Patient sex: M
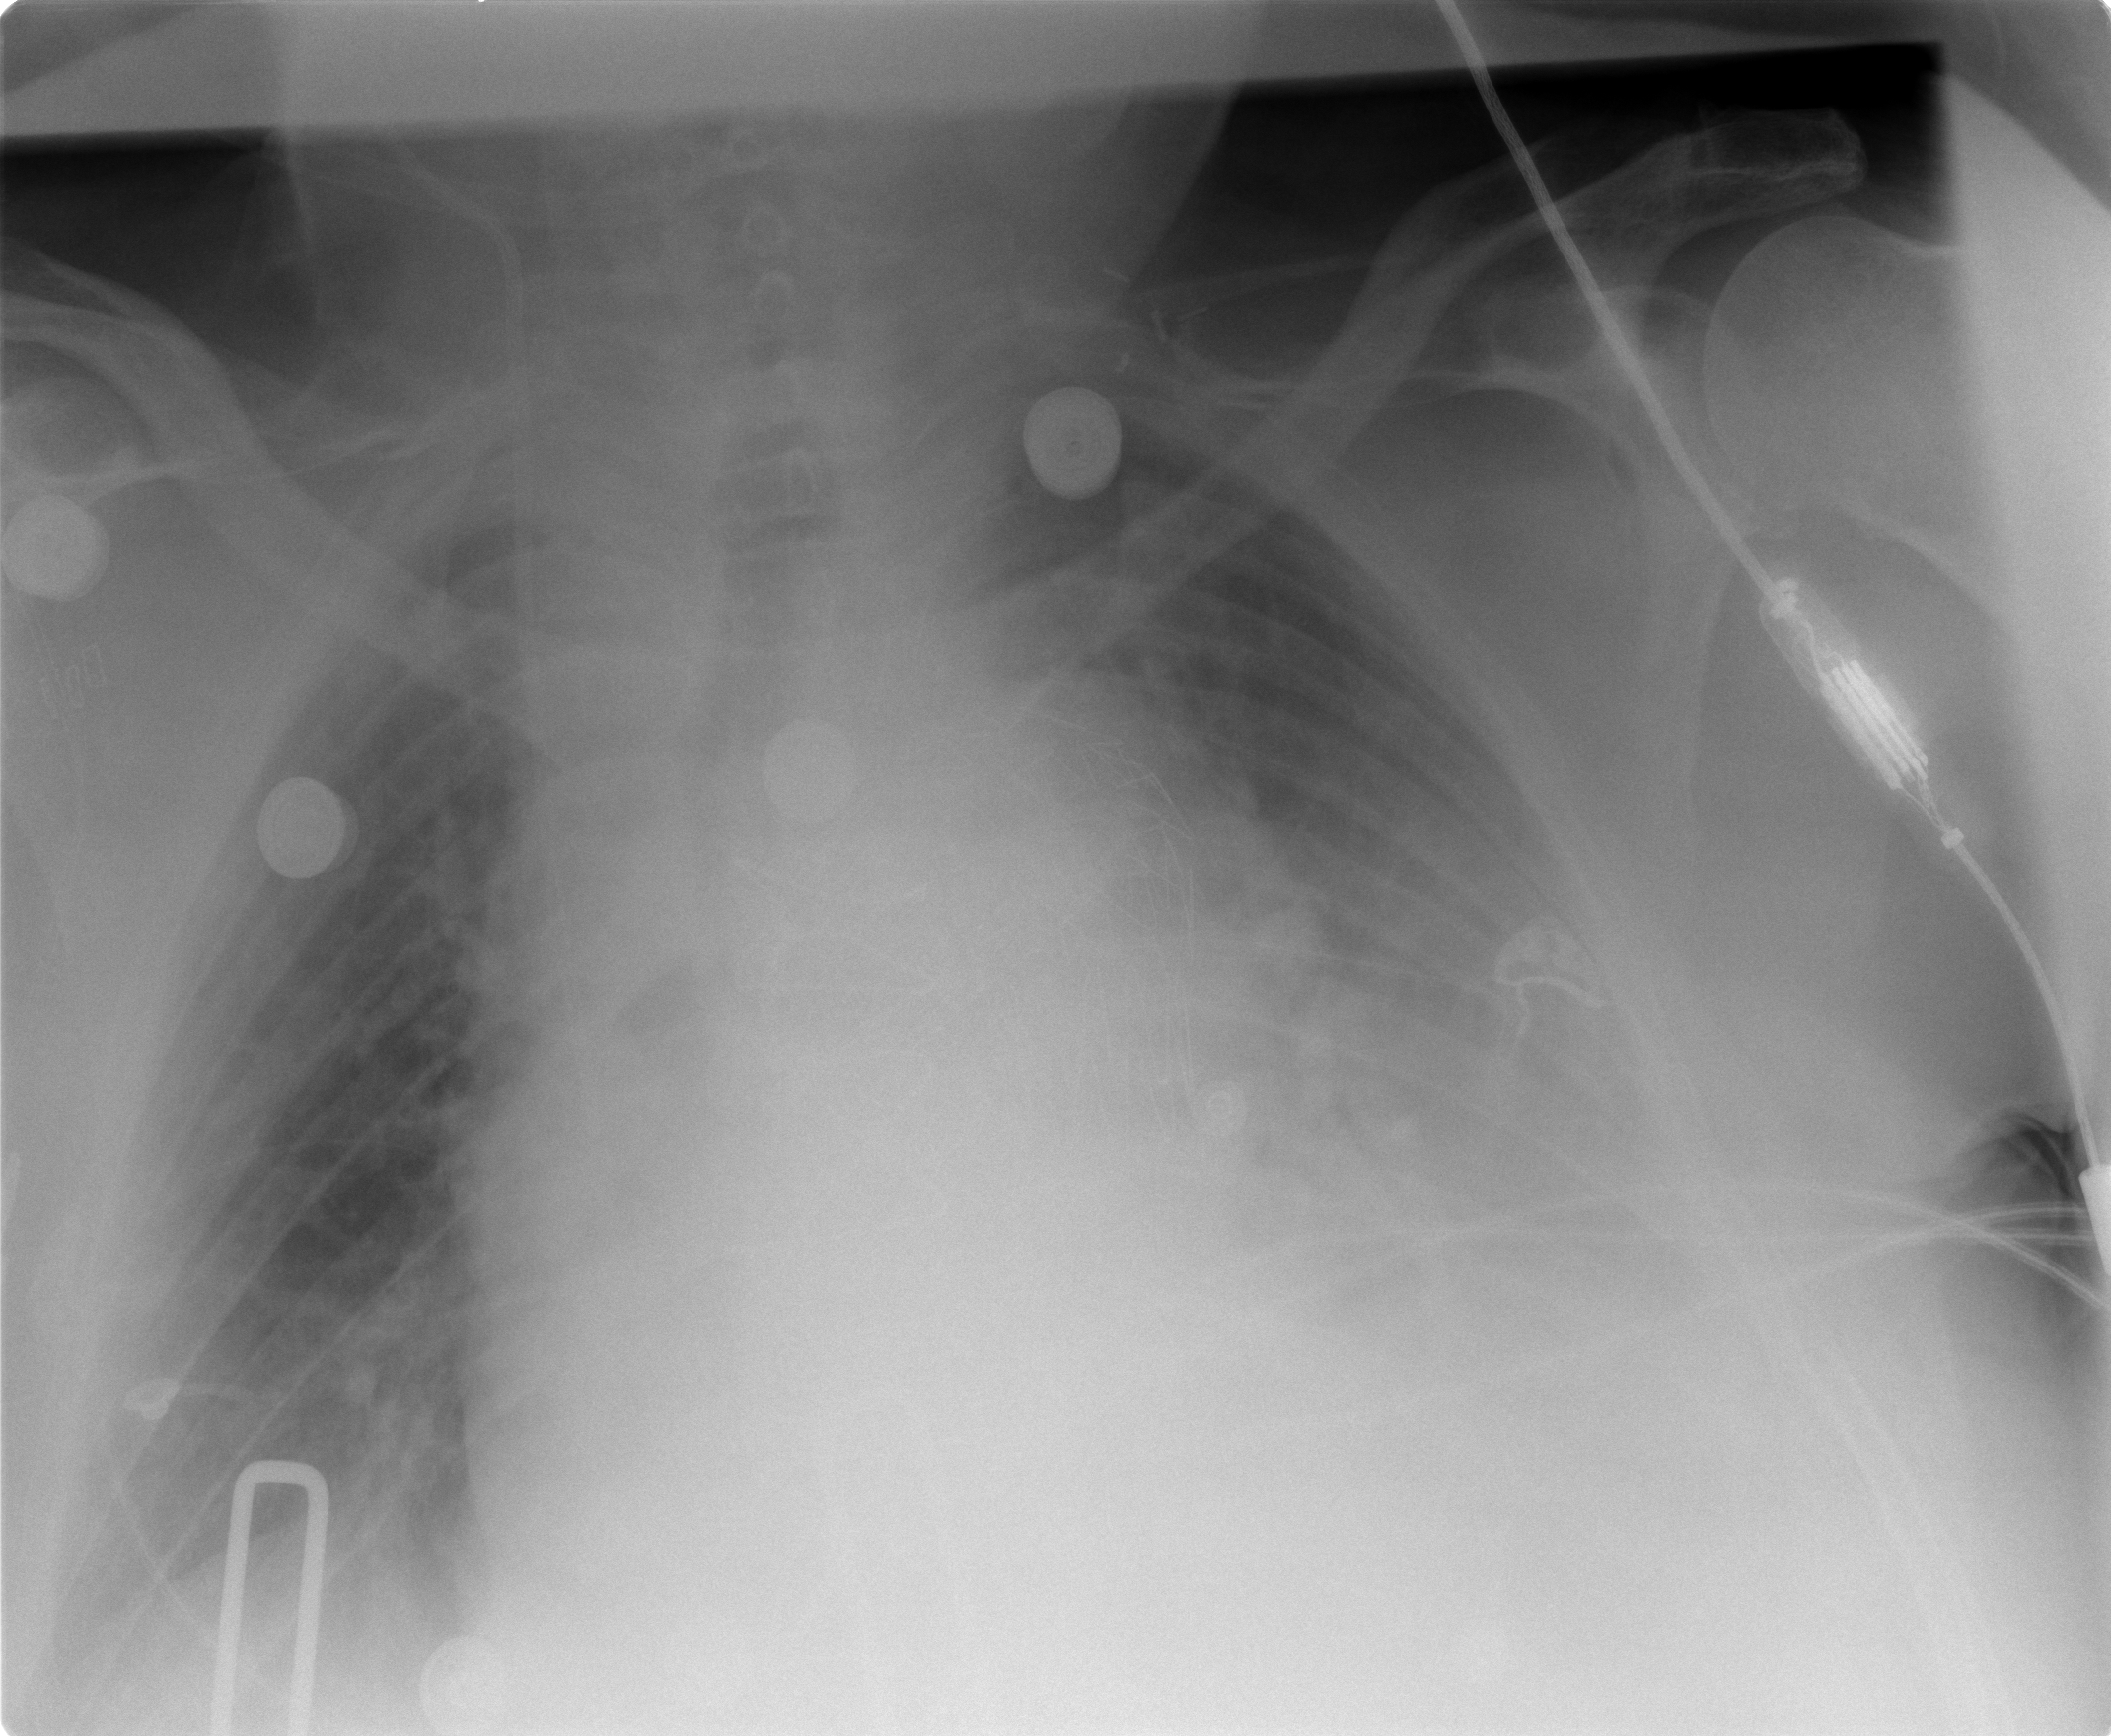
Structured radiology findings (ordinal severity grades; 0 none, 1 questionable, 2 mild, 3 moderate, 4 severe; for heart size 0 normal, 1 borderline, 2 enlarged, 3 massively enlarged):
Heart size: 2
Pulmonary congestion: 2
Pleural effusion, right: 1
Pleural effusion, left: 3
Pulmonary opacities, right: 0
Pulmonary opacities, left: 1
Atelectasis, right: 2
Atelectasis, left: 3